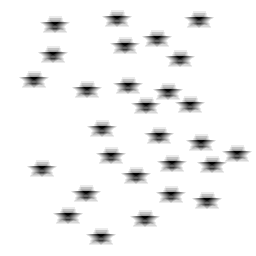
Squares: 0
Triangles: 0
Stars: 28
Total shapes: 28